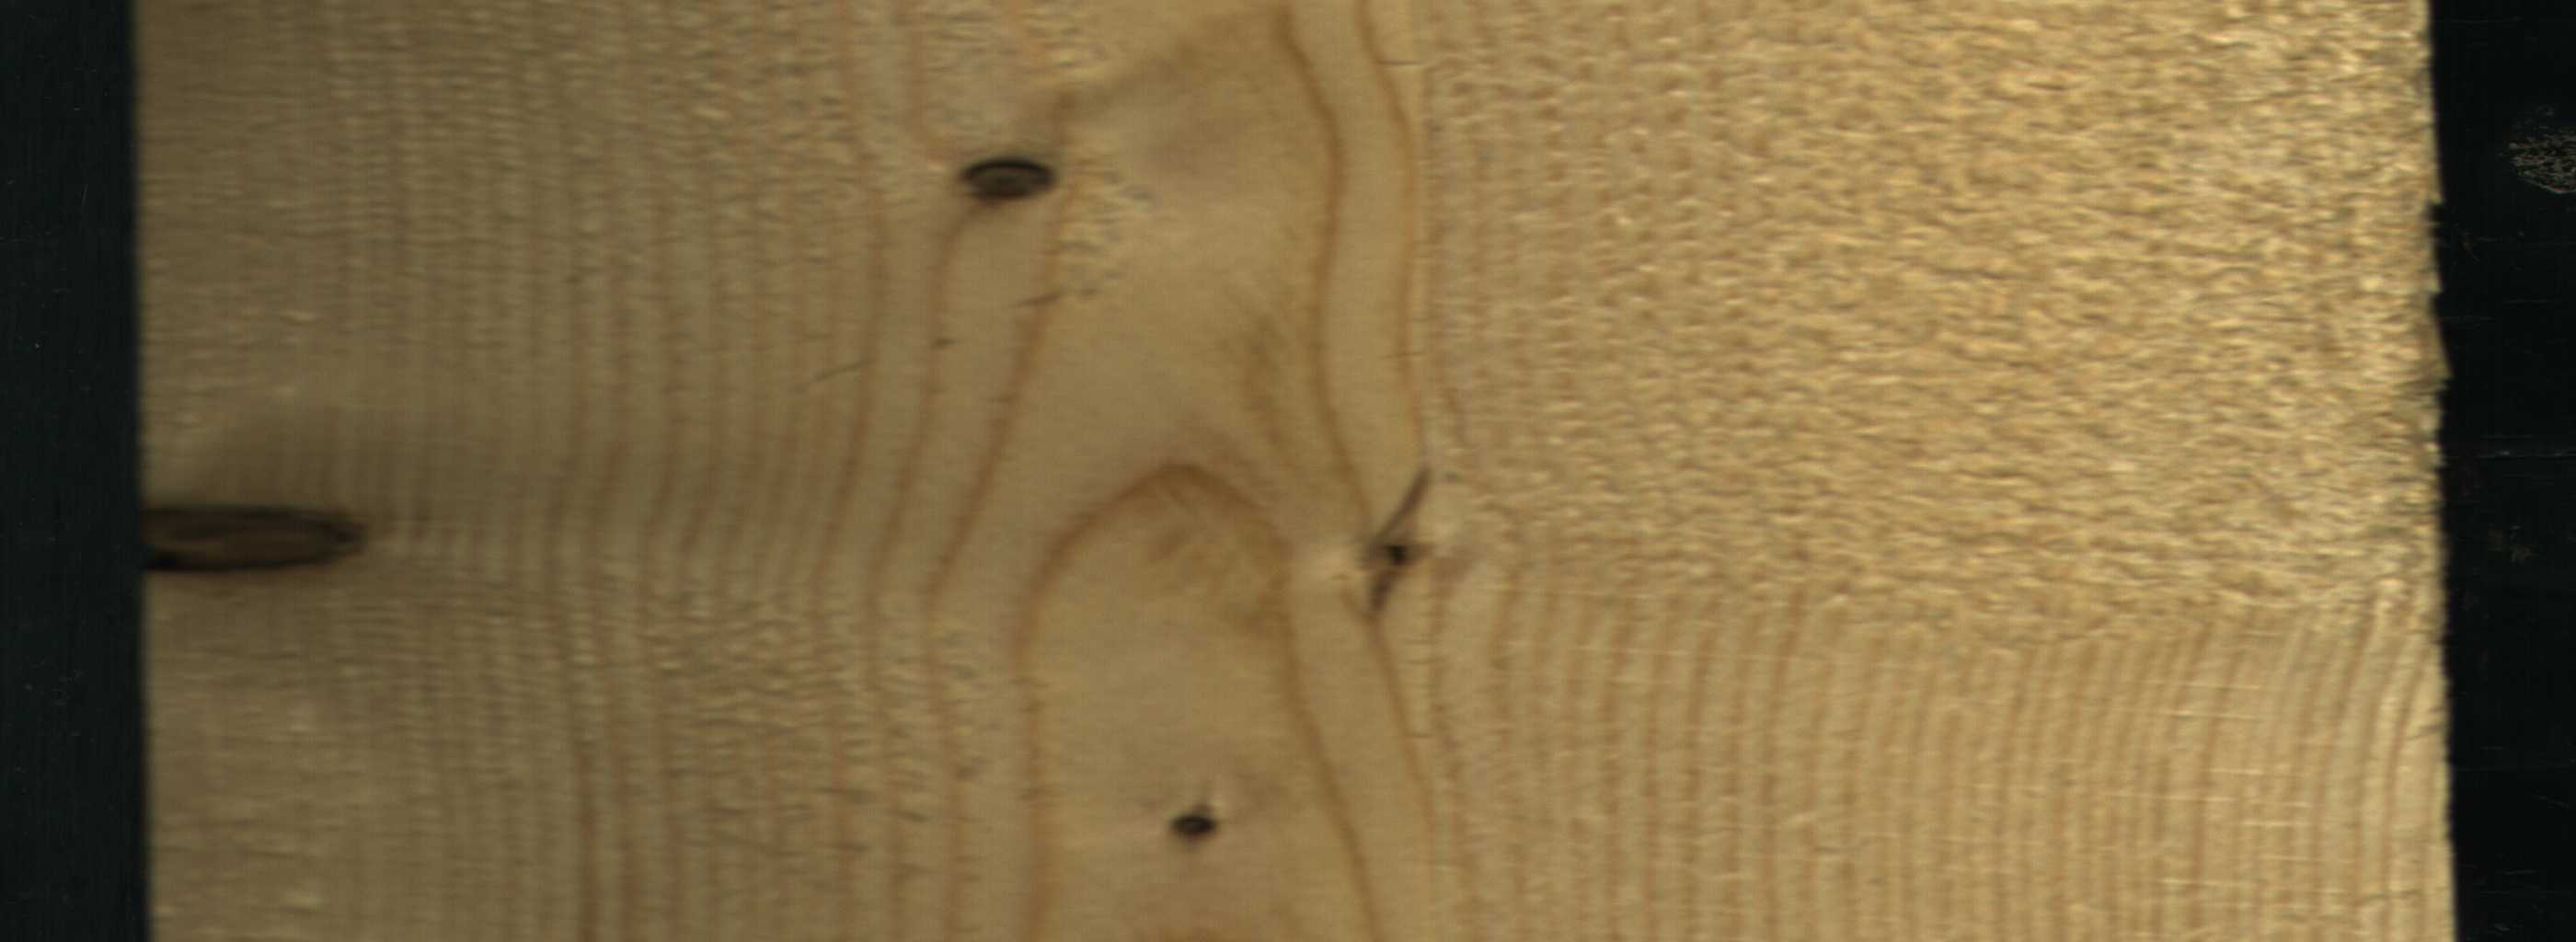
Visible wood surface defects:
resin
Dead_Knot
Dead_Knot
Dead_Knot